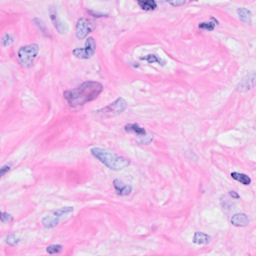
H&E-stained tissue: Breast